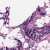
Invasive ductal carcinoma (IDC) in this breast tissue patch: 1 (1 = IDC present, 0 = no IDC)